Question: I want to remove Help button from data validation.
In excel 2003 data validation this button is not there but now I want to remove this from excel 2007 data validation error.
Please don't ask why you want to remove help button.
my project type is excel template of visual studio 2008.

Is there any other way to accomplish this thing apart from Worksheet_Change? I think it might decrease performance.
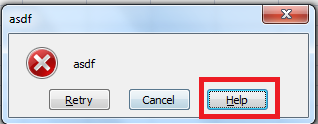
Answer: You can't remove the Help button if you are using the built in Data Validation. You would be well advised to simply live with the help button as the only known work-around will be time consuming to recreate Excel's built-in functionality.
You'll need to make a custom msgbox that listens for the Worksheet Change and checks the value. Here's a VBA example <URL>:
'''
Private Sub Worksheet_Change(ByVal Target As Range)
dim msg as string
dim Style as string
dim Title as string
dim Response as long
'Update Cells to be the actuall range you want to validate
If Intersect(Target, Cells(1, 2)) Then
If Cells(1, 2).Value <> "whatever" Then
msg = "Value must be LT 1"
Style = vbRetryCancel + vbCritical
Title = "Mt Error"
Response = MsgBox(msg, Style, Title)
End If
End If
End Sub
'''